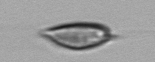
Label: Prorocentrum_triestinum